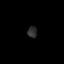
Tissue: skin
Cell type: Epithelial cells
Senescence score: 0.2534
Nuclear area (px): 102
Mean DAPI intensity: 46.5